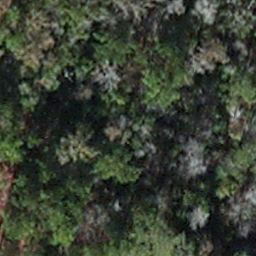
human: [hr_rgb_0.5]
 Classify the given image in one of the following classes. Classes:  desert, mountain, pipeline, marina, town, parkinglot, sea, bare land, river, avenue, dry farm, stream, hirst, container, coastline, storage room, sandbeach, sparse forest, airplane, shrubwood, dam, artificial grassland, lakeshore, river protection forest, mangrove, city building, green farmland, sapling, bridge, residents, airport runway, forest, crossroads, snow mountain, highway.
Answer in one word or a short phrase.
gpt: sapling